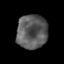
Tissue: prostate
Cell type: T cells
Senescence score: 0.3526
Nuclear area (px): 1025
Mean DAPI intensity: 91.812